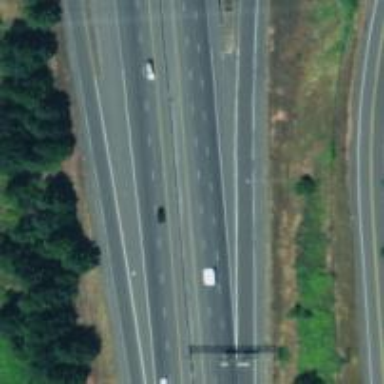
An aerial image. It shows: Asphalt motorway.